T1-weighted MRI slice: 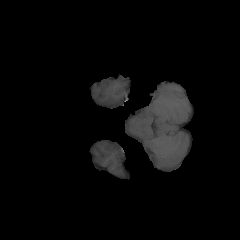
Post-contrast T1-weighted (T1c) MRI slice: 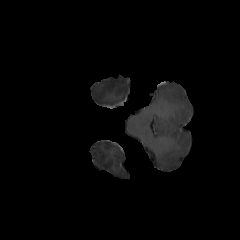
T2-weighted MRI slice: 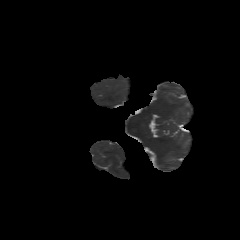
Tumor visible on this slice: no